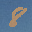
Label: 8